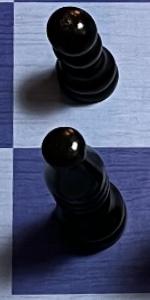
Label: Bishop_Black